Question: I have a ActionBar that is nested inside a BoxLayout widget. I'd like the ActionBar to appear at the very top of the screen. Currently, I'm only able to get it to appear at the very bottom. Here is a screenshot:

Here is my main.py:
'''
from kivy.app import App
from kivy.uix.boxlayout import BoxLayout
class ShowActionBar(BoxLayout):
pass
class MyTestApp(App):
pass
if __name__ == "__main__":
MyTestApp().run()
'''
And here is my .kv file:
'''
ShowActionBar:
<ShowActionBar>:
orientation: "vertical"
BoxLayout:
pos_hint: {'top': 1}
orientation: "vertical"
ActionBar:
ActionView:
use_seperator: True
ActionPrevious:
title: "My Title"
with_previous: False
ActionOverflow:
ActionButton:
text: "Settings"
ActionButton:
text: "Log Out"
'''
As you can see, I've tried playing with various values for the pos_hint, but it does not appear to affect the position of the ActionBar. I suspect I'm missing something simple. What do I need to do to get the ActionBar to appear at the very top of the window?
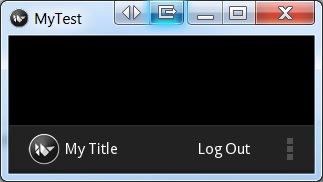
Answer: Your example is actually a little too simple - you'll get the right behaviour as soon as you add another widget. For instance, here's a new rule for your widget:
'''
<ShowActionBar>:
orientation: "vertical"
ActionBar:
ActionView:
use_seperator: True
ActionPrevious:
title: "My Title"
with_previous: False
ActionOverflow:
ActionButton:
text: "Settings"
ActionButton:
text: "Log Out"
Label:
text: 'the next widget added fills all the extra space'
text_size: self.size
halign: 'center'
valign: 'middle
'''
Note that I also removed the unnecessary BoxLayout level.
The real problem is that BoxLayout ignores the pos_hint when it has just one child. Maybe it counts as a bug, but at best only a small one, since it isn't really intended to deal with a single child of fixed size - a FloatLayout would be more appropriate for this. However, a BoxLayout is probably exactly what you want once you do add more children.